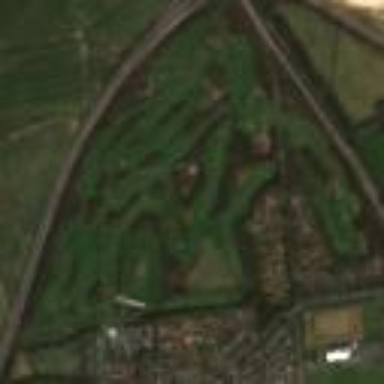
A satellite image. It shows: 18-hole golf course classified as leisure land.